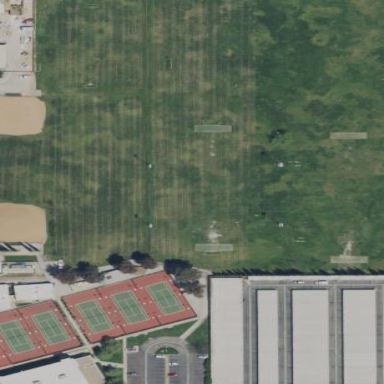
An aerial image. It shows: Soccer pitch for outdoor sports and leisure activities.